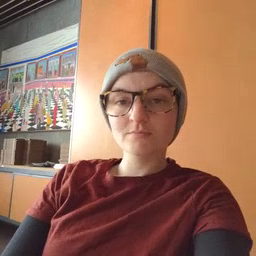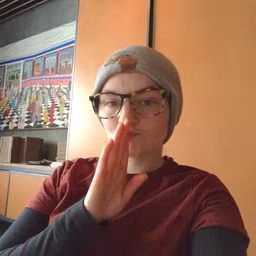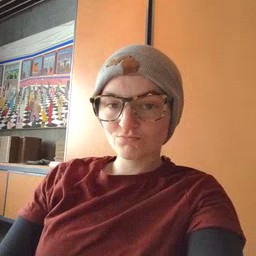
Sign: quiet